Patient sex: M
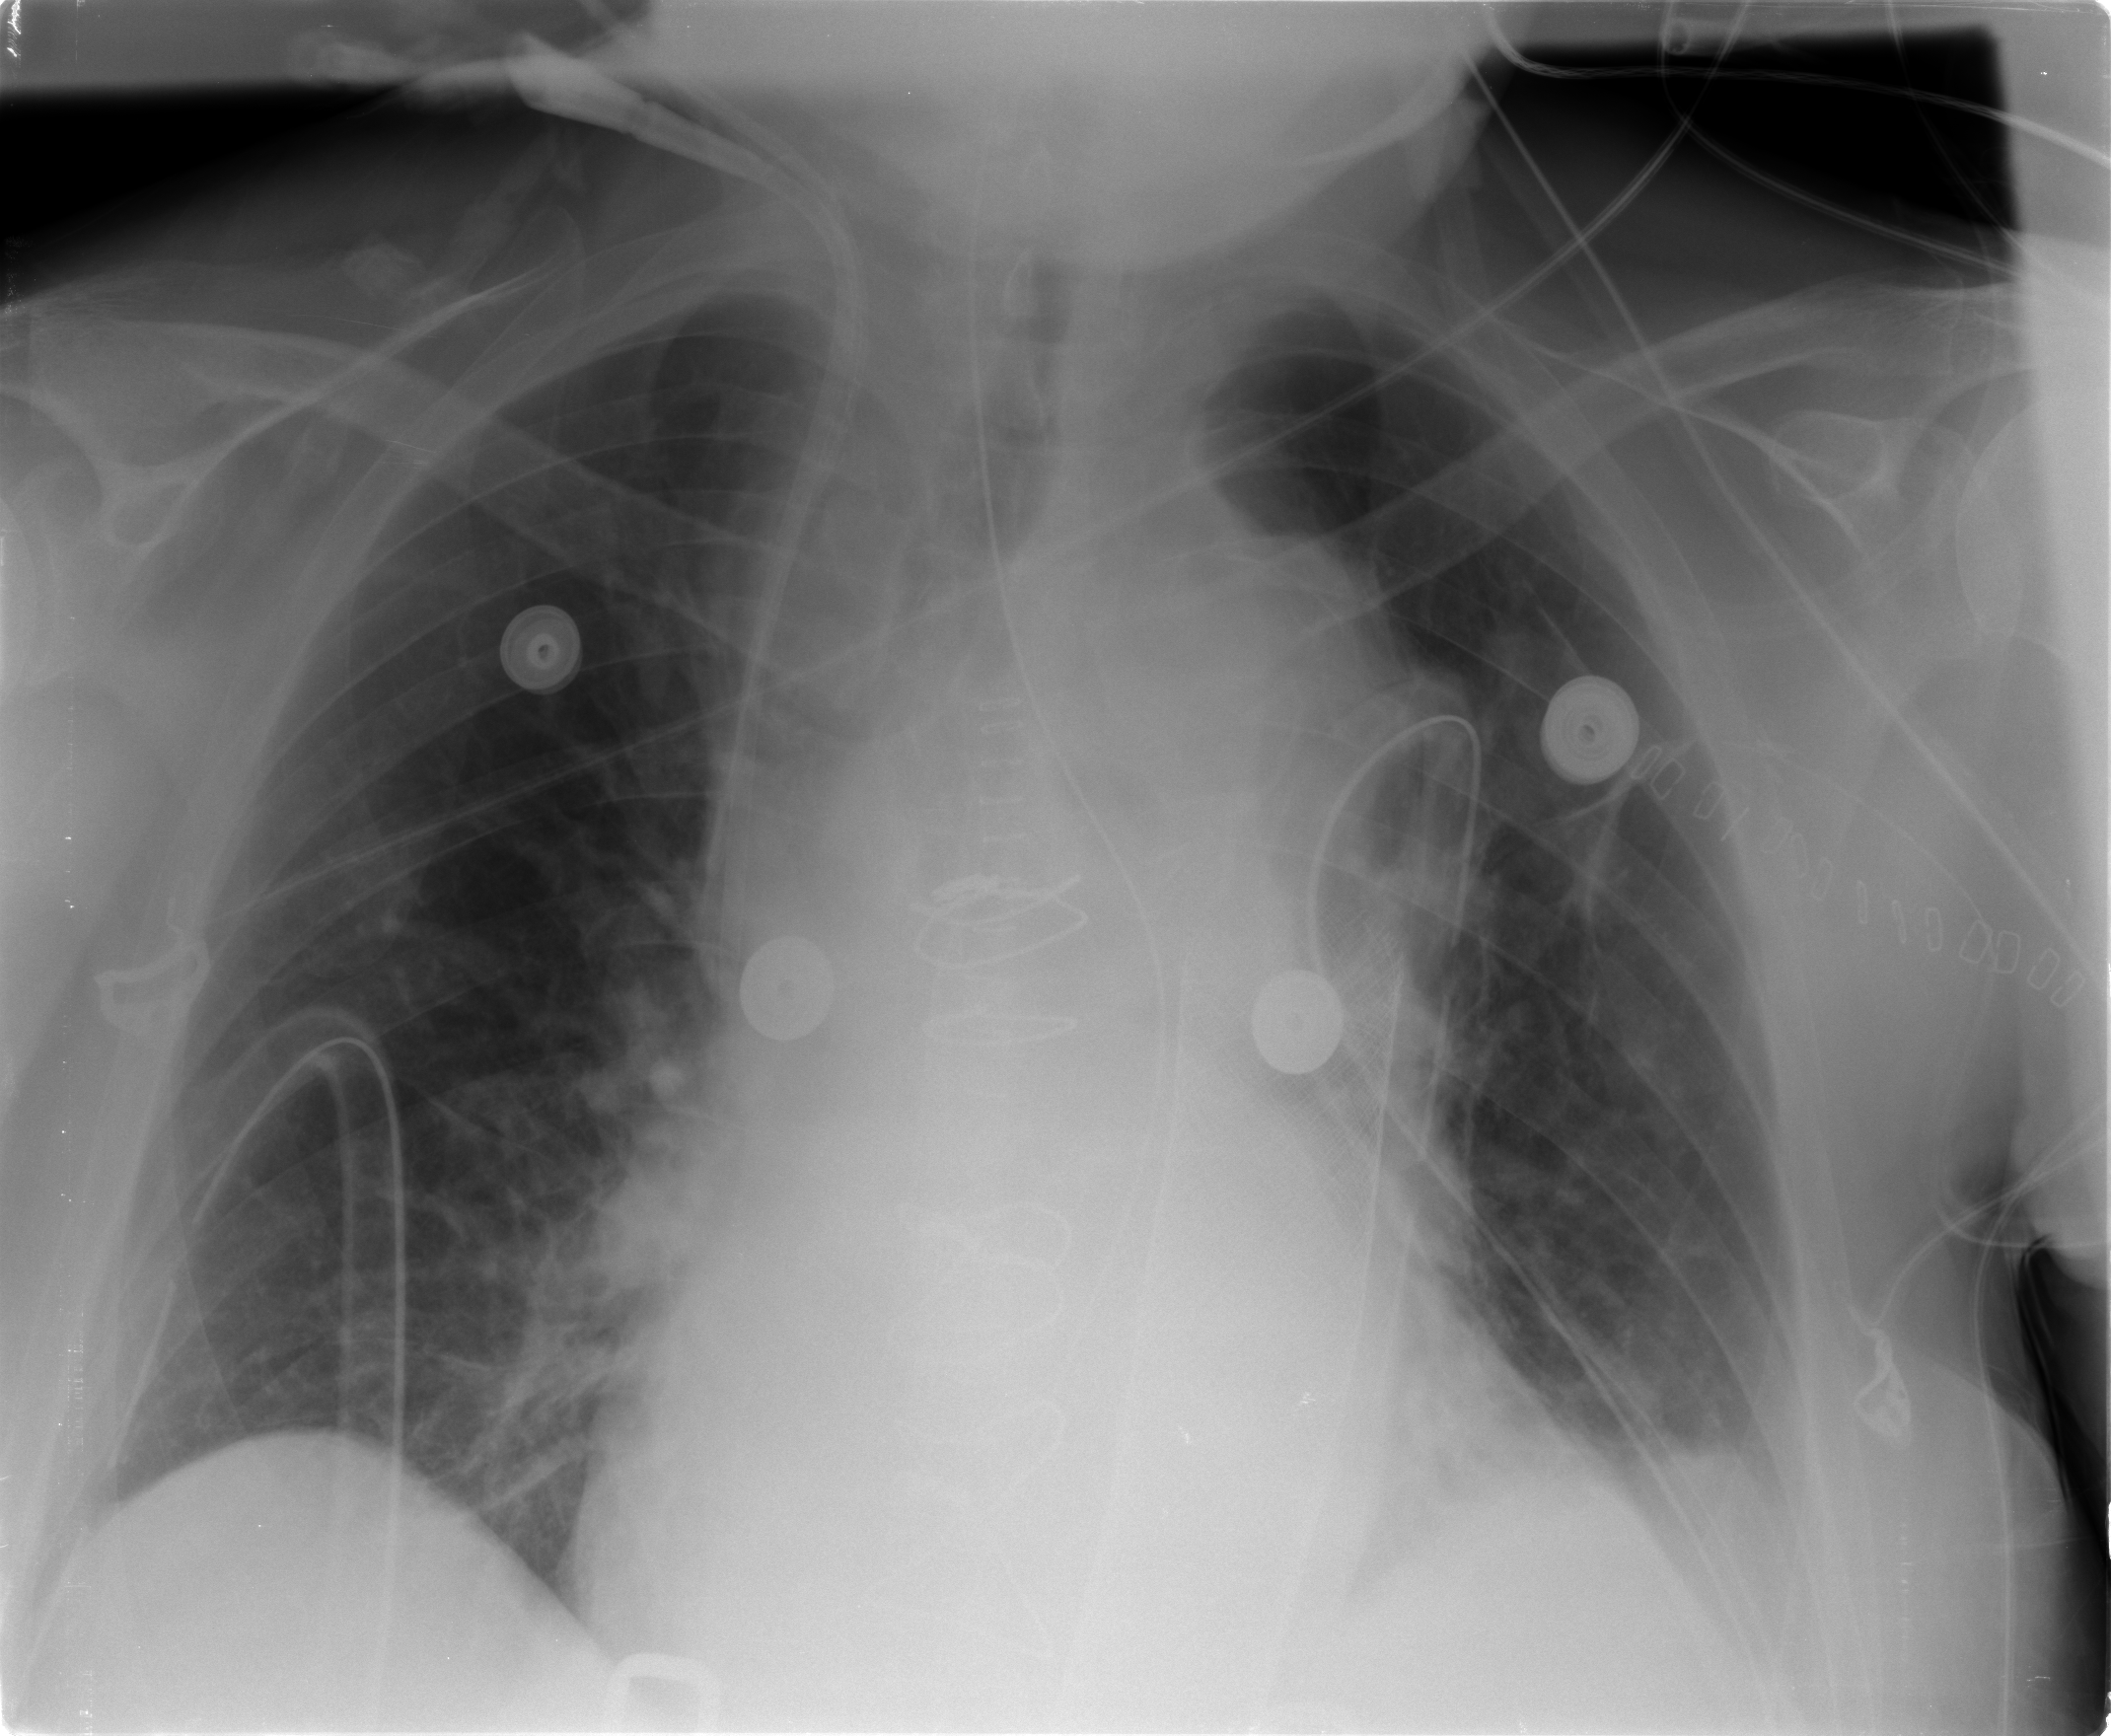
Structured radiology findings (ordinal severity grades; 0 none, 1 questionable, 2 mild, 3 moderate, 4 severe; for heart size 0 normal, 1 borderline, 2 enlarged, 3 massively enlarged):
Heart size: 2
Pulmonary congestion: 0
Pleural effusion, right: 0
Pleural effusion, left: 2
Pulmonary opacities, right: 0
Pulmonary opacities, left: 0
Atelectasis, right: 2
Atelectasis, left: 2